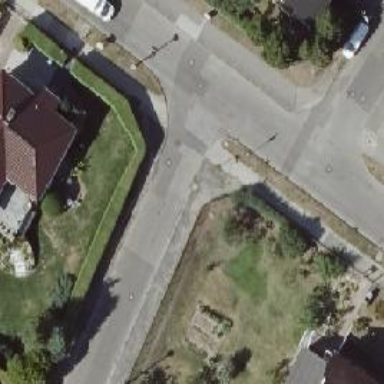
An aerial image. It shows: Unmarked road crossing.